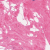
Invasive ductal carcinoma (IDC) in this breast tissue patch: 0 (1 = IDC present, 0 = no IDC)